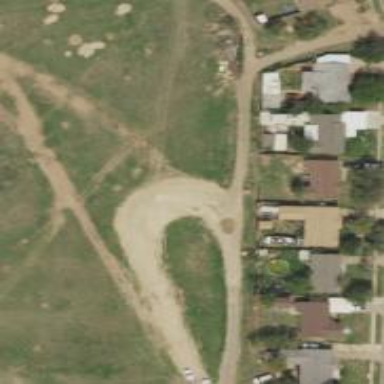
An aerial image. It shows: Alleyway designated as service road.